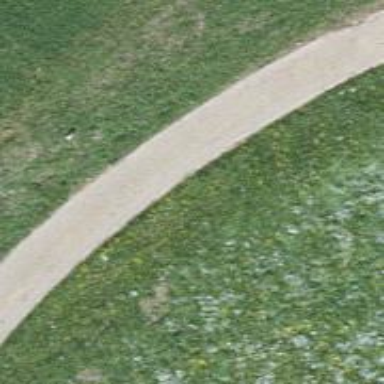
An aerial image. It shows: Paved track road with grade1 track type.